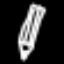
Label: pencil